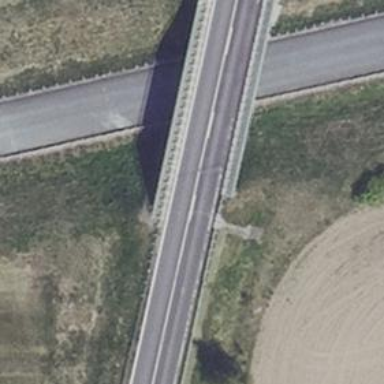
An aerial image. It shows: Man-made bridge.